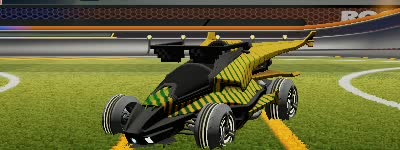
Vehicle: aftershock